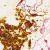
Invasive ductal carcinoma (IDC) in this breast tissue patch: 0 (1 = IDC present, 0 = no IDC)